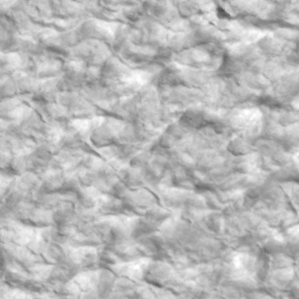
Label: non_frost